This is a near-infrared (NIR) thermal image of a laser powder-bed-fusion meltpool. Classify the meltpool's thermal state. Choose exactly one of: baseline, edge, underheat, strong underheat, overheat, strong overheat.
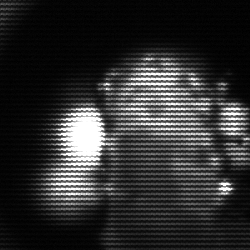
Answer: strong underheat